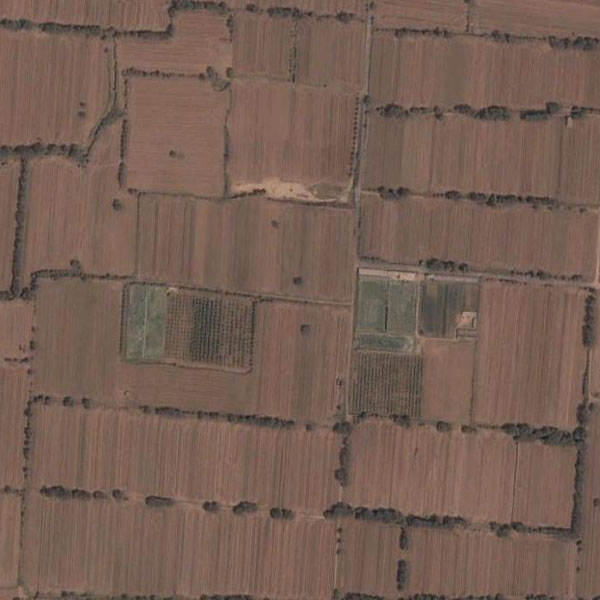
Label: Farmland